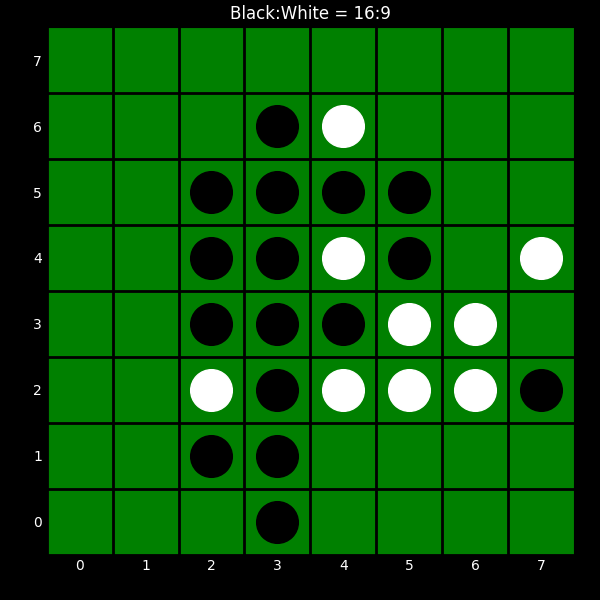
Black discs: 16
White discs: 9